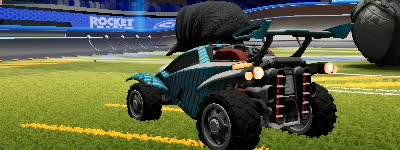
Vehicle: octane